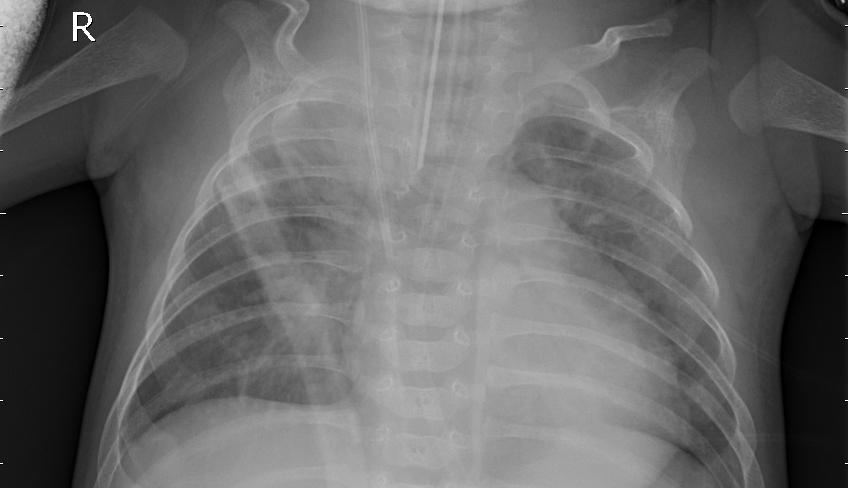
Diagnosis: PNEUMONIA